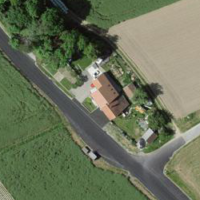
EUNIS habitat code: 52
Species observed at this site:
Ciconia ciconia
Milvus milvus
Milvus migrans